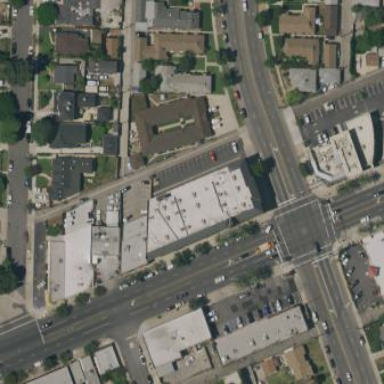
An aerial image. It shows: Commercial building.